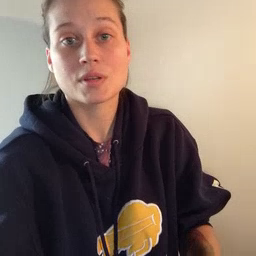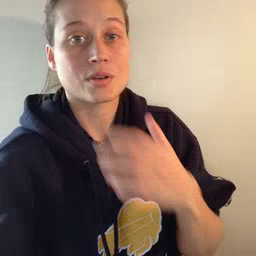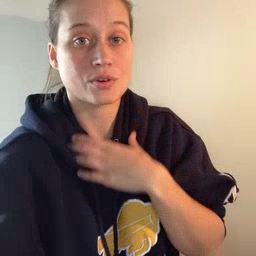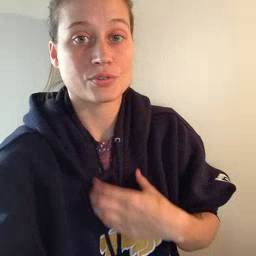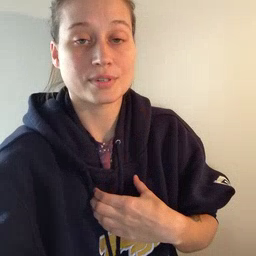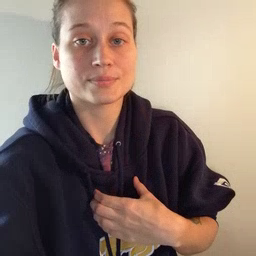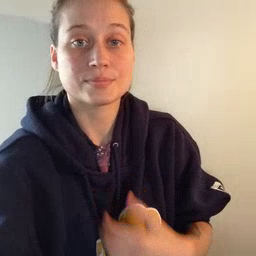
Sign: hungry